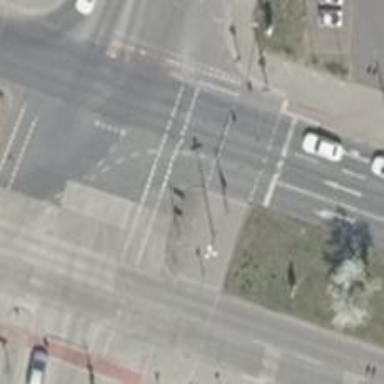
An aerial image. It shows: Crossing with traffic signals.